Question: Whenevern I try to install Async CTP1 I get the message popup
Can someone help with this?
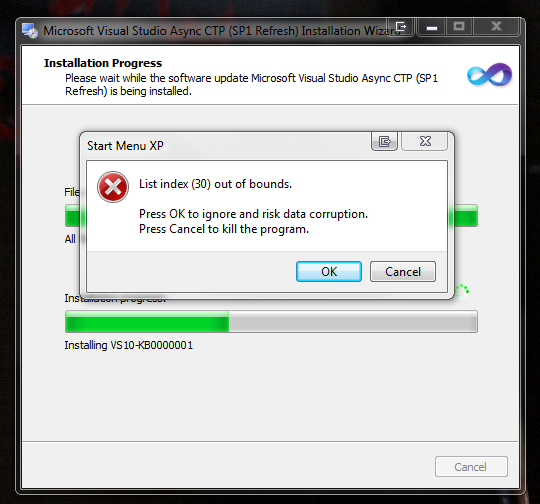
Answer: This is sonpther others(sees-may find iterator may know where it's at. Turns outfit's a warning not a problem